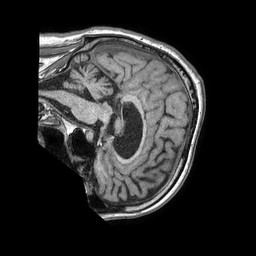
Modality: T1w
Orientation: sagittal
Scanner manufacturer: philips
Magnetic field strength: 1.5 T
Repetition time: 0.007522 s
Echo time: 0.003413 s